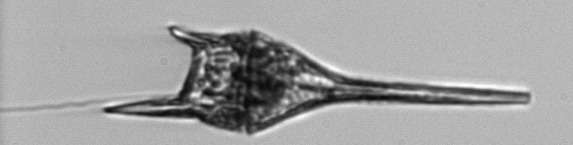
Label: Tripos_lineatus